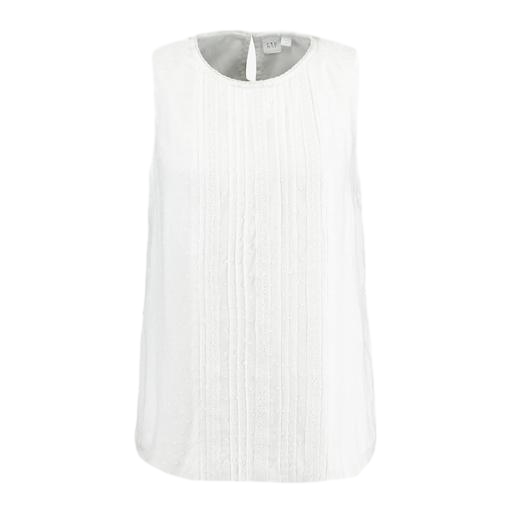
white sleeveless pleated blouse, white sleeveless pleat back top, polly pleat-front top, white background